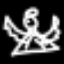
Label: angel